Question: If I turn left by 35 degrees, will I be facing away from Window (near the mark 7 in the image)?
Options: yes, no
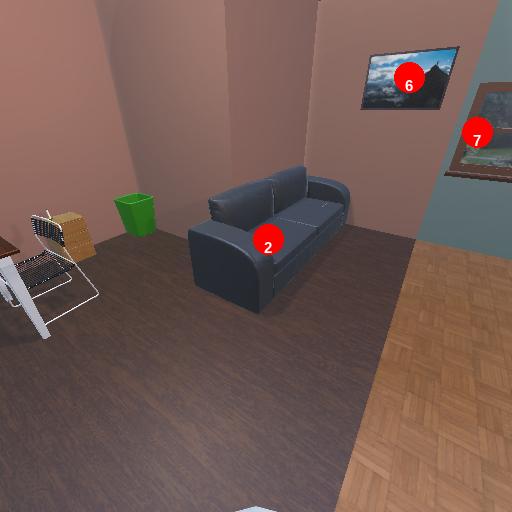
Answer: yes